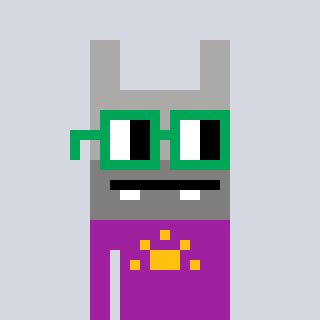
a pixel art character with square green glasses, a rabbit-shaped head and a magenta-colored body on a cool background